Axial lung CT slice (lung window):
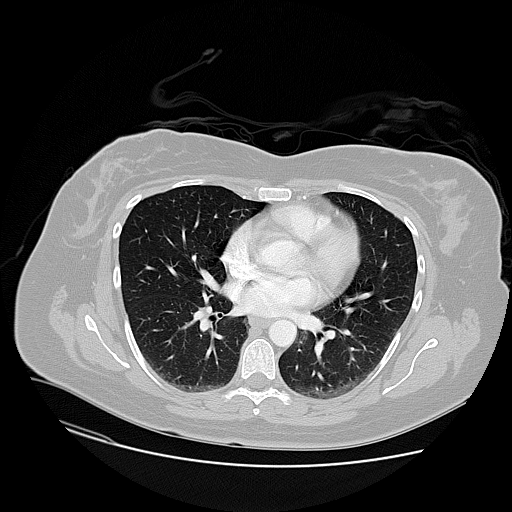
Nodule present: no